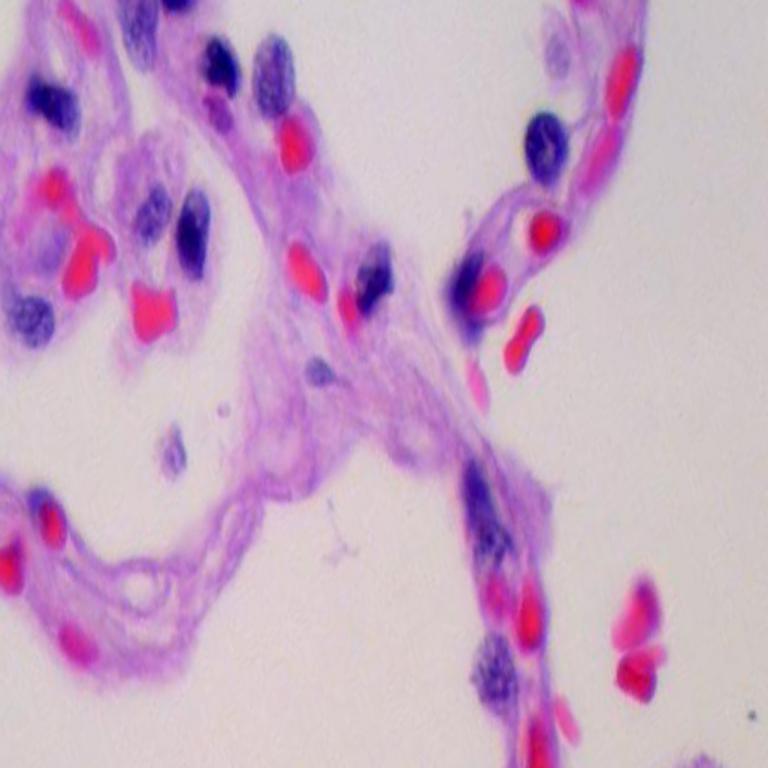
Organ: lung
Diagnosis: benign